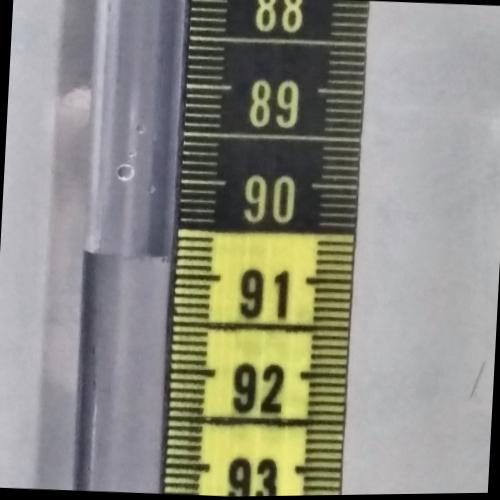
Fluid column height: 90.8 cm